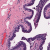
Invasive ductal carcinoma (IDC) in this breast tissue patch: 0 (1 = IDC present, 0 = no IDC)